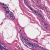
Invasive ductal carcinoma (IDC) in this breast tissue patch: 0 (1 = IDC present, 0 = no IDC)